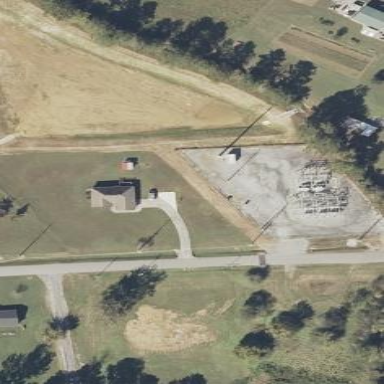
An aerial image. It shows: There is distribution substation enclosed by fence.